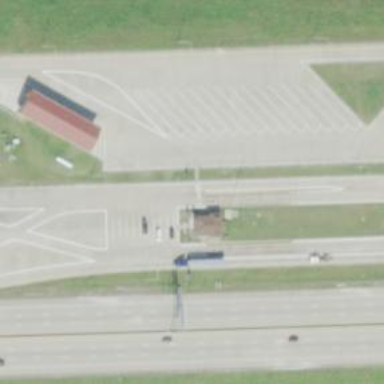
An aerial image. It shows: Weighbridge located along service road.